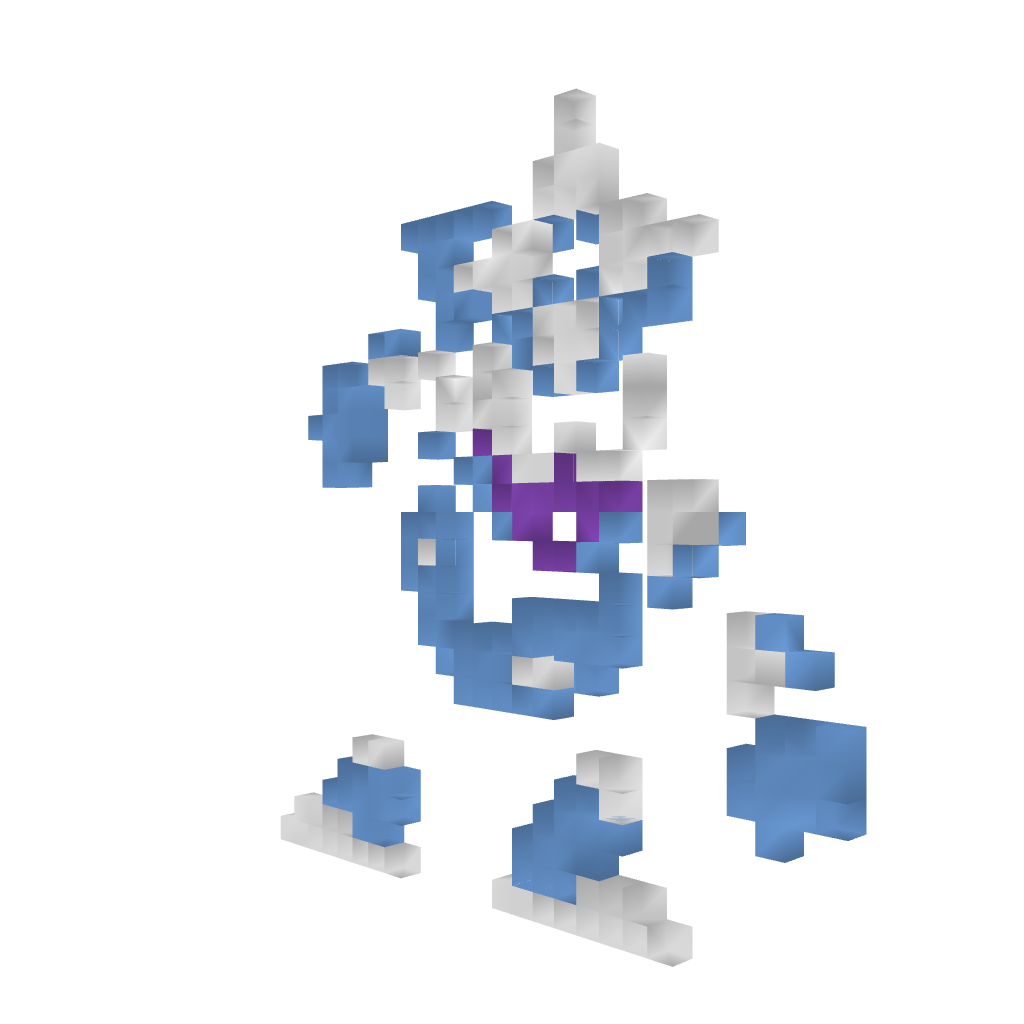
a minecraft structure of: Shadowman (ErnieCIII) bad low quality